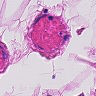
Metastatic tissue present: no